Question: I am drawing custom header to input information in my app. I have drawn 2 shapes in xml and then positioned them in a layout. That layout is then put in my main layout using . However there is a black border that is drawn around each of the included headers. This seems to only be on api 21 devices. What is going on?
'''
<shape
xmlns:android="http://schemas.android.com/apk/res/android"
android:id="@+id/icon_background"
android:shape="oval">
<padding
android:left="2dp"
android:top="2dp"
android:right="2dp"
android:bottom="2dp" />
<solid
android:color="@color/color_primary"
android:angle="270">
</solid>
</shape>
'''
'''
<shape
xmlns:android="http://schemas.android.com/apk/res/android"
android:shape="line">
<stroke android:width="5dp"
android:color="@color/color_primary"/>
<size android:height="10dp" />
</shape>
'''
'''
<RelativeLayout xmlns:android="http://schemas.android.com/apk/res/android"
android:layout_width="match_parent"
android:layout_height="match_parent">
<ImageView
android:layout_height="5dp"
android:layout_width="match_parent"
android:layout_alignParentStart="true"
android:layout_marginTop="14dp"
android:src="@drawable/line">
</ImageView>
<ImageView
android:id="@+id/circle"
android:layout_height="32dp"
android:layout_width="32dp"
android:src="@drawable/circle"
android:layout_centerHorizontal="true">
</ImageView>
<ImageView
android:id="@+id/header_icon"
android:layout_height="32dp"
android:layout_width="32dp"
android:src="@drawable/ic_action_car"
android:layout_centerHorizontal="true">
</ImageView>
</RelativeLayout>
'''
'''
<RelativeLayout
android:layout_width="match_parent"
android:layout_height="match_parent"
android:paddingLeft="@dimen/header_horizontal_margin"
android:paddingRight="@dimen/header_horizontal_margin"
android:paddingTop="@dimen/header_vertical_margin"
android:paddingBottom="@dimen/header_vertical_margin">
<include
android:id="@+id/carSpecs"
layout="@layout/header"
android:layout_width="match_parent"
android:layout_height="wrap_content">
</include>
<Spinner
android:layout_width="match_parent"
android:layout_height="wrap_content"
android:paddingTop="@dimen/header_vertical_margin"
android:paddingBottom="@dimen/header_vertical_margin"
android:layout_gravity="center_horizontal"
android:id="@+id/vehicleSpinner"
android:layout_below="@+id/carSpecs"/> ...
'''

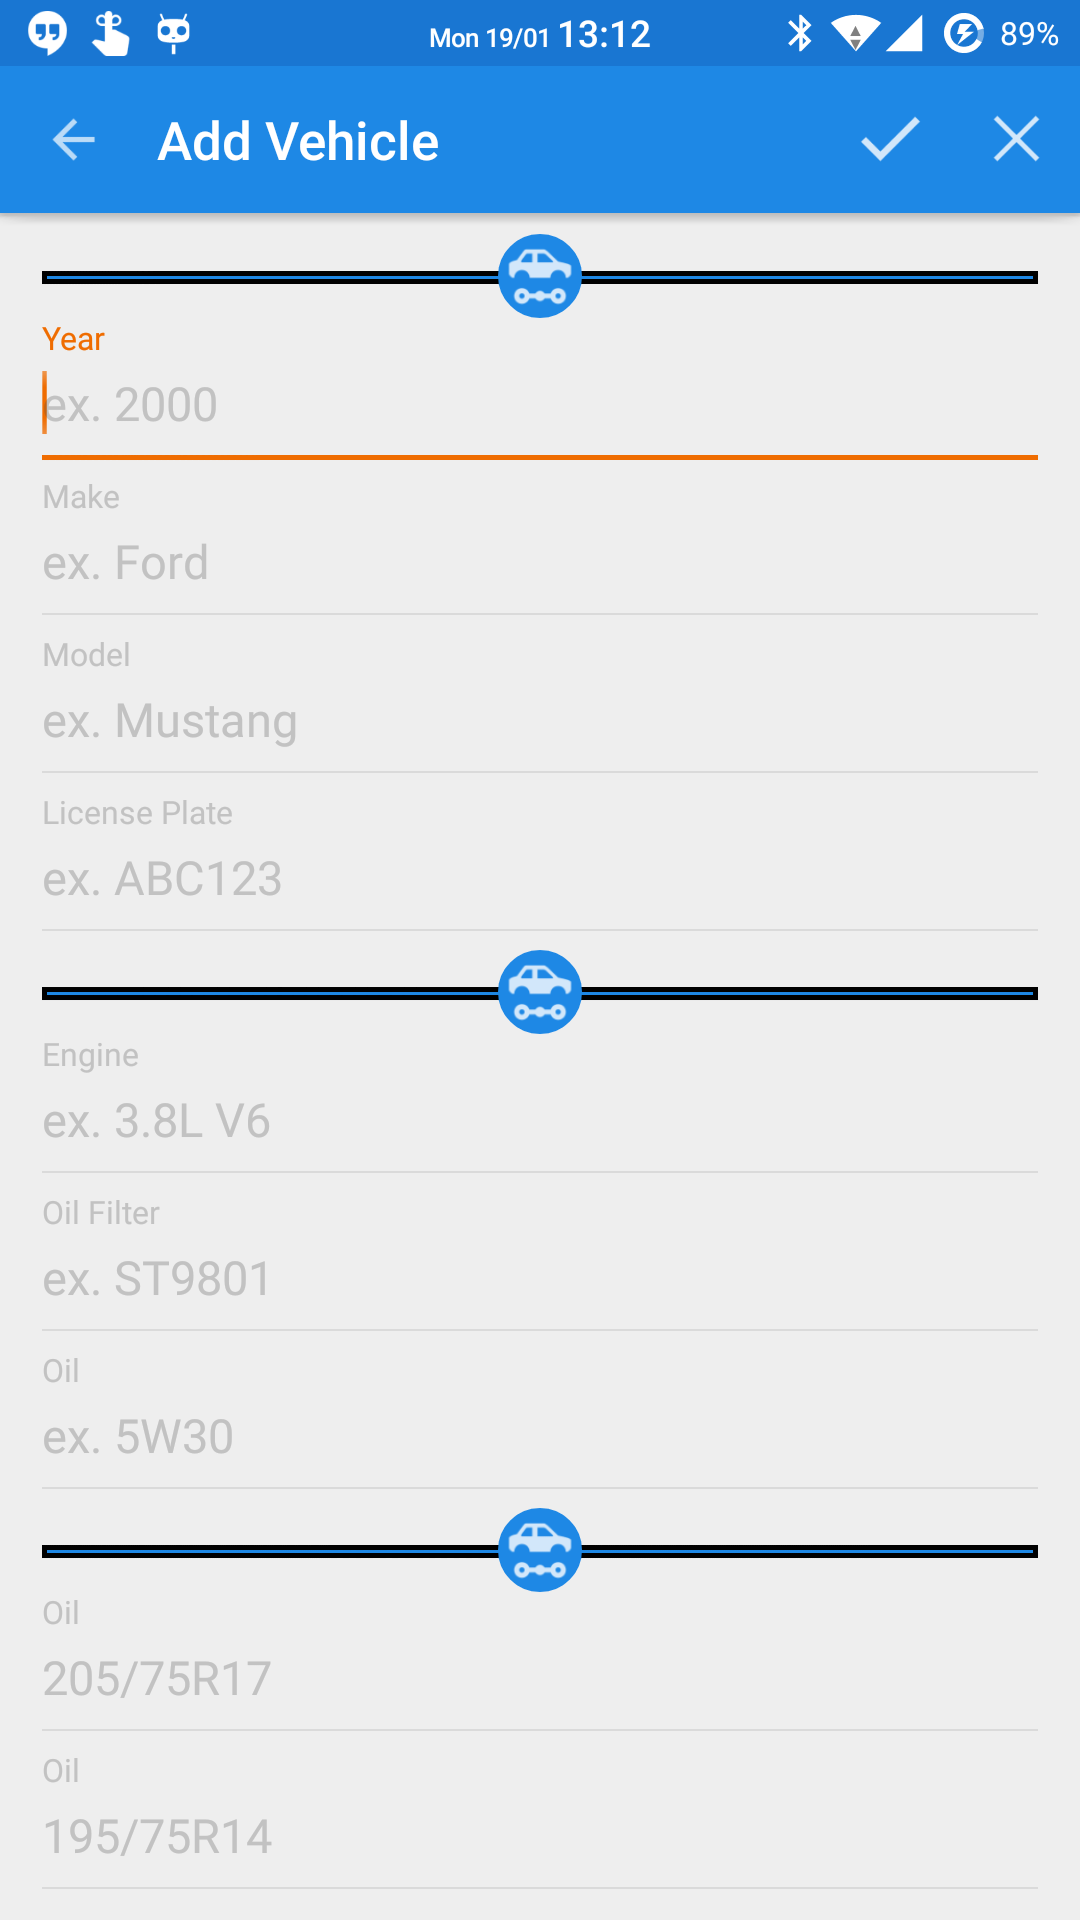
Answer: Figured it out! Using same basis as @Der Golem I removed the
'''
<size android:height="10dp" />
'''
from the line.xml. Since the stroke was half of the size I was receiving the border. Thanks for the help all!